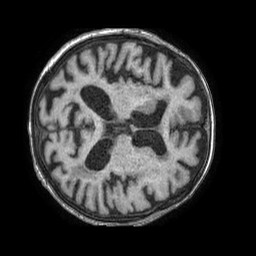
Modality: T1w
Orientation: axial
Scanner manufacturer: philips
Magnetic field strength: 1.5 T
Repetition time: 0.007869 s
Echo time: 0.003601 s